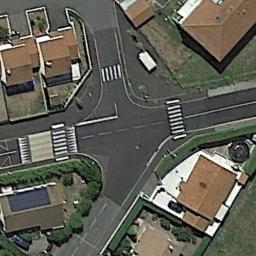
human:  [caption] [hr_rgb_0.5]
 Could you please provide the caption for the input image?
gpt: There are some cars at the intersection on the right .

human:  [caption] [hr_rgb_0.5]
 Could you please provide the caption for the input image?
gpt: An intersection without cars located in a residential area .

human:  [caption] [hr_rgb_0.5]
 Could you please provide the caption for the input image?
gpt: There are many houses with brown roofs and many trees around the intersection .

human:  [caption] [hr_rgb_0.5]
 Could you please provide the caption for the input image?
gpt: There are numerous buildings of different shapes and sizes beside the intersection .

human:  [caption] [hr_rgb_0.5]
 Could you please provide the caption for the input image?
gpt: There are some brown buildings around the intersection .